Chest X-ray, AP view. Patient: 57 years old, sex M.
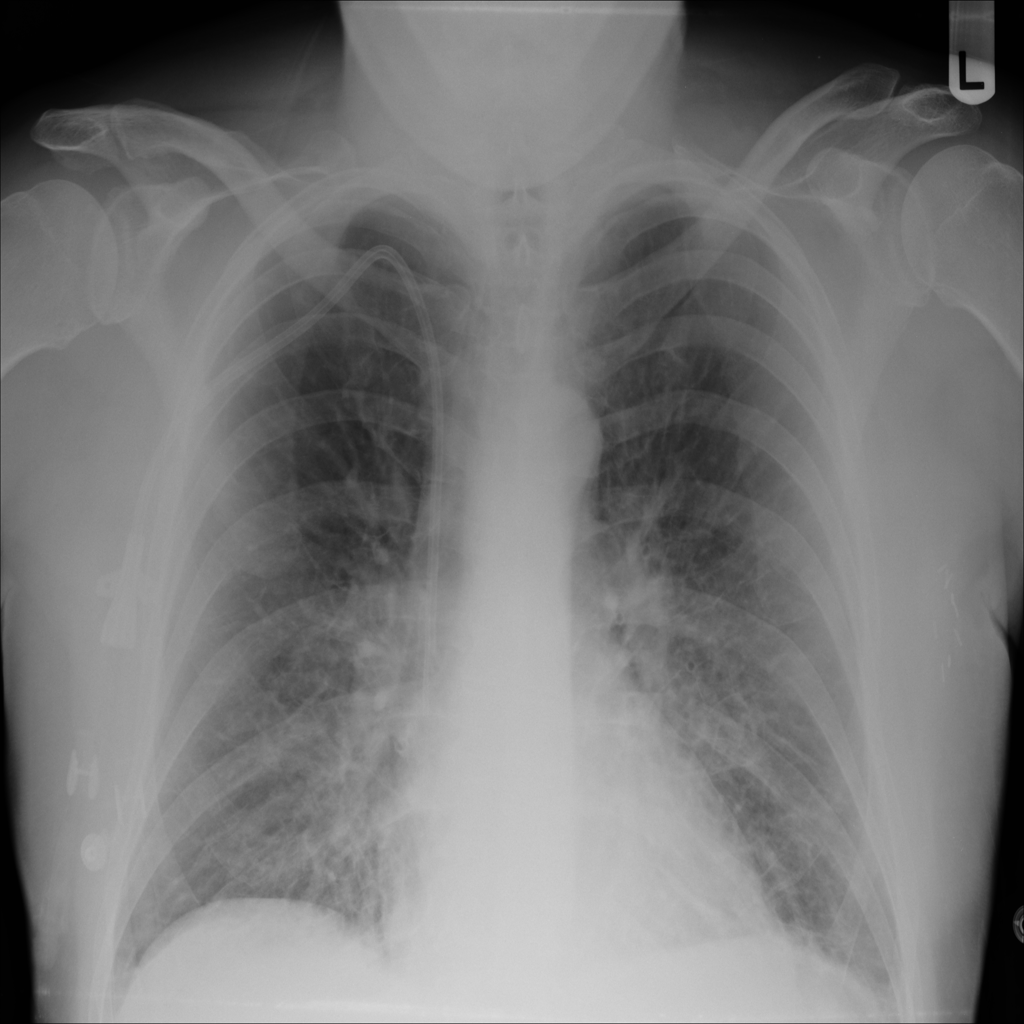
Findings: Infiltration